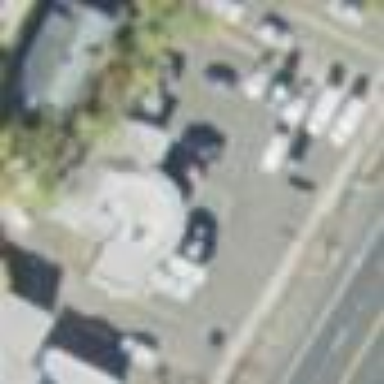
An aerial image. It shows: Parking area.